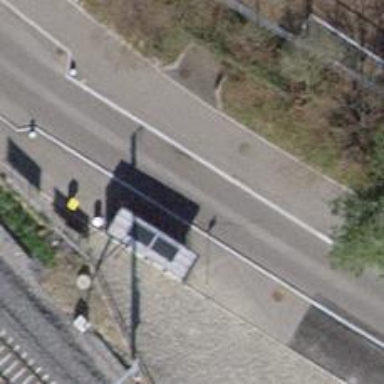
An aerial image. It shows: Bus stop with shelter for public transport.